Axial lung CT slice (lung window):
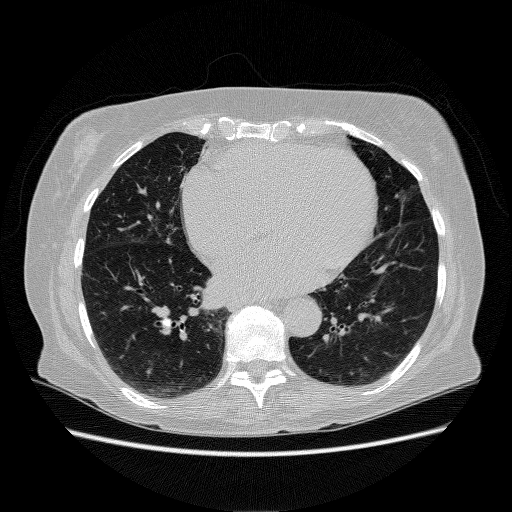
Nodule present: no